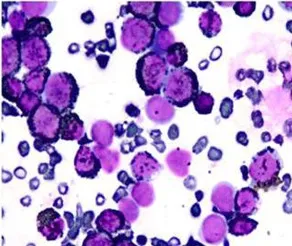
Showing diffuse granular staining by peroxidase stain in peroxidase positive basophils and absence of staining in aggregates of cells that representing myeloperoxidase negative mast cells in the BM in (b) (Peroxidase stain, x100).
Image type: pathology (giemsa)